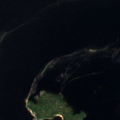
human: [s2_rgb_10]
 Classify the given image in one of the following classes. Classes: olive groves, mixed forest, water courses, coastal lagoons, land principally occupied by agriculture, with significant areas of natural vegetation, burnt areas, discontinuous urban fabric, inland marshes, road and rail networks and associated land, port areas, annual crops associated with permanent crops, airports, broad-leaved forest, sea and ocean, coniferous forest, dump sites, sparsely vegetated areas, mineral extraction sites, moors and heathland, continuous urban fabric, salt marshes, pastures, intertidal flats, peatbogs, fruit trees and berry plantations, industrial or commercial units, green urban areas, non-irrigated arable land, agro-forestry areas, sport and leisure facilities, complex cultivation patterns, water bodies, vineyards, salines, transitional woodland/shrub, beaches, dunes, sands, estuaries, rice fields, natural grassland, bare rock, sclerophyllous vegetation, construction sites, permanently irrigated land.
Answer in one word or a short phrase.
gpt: coniferous forest, water bodies